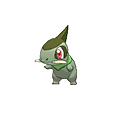
Pok\u00e9mon: axew